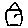
Label: house